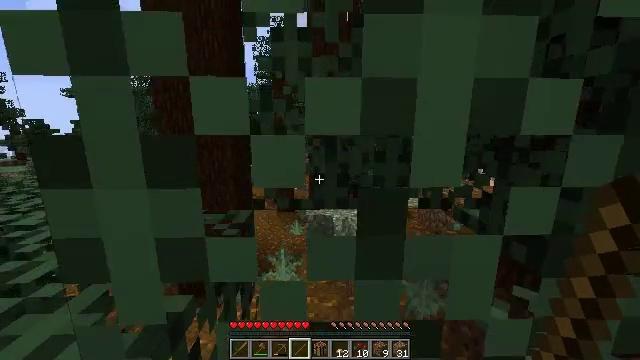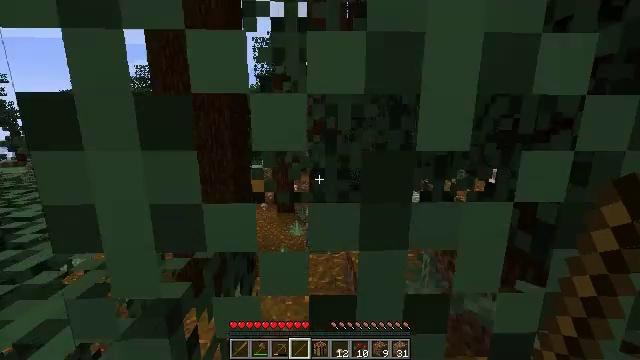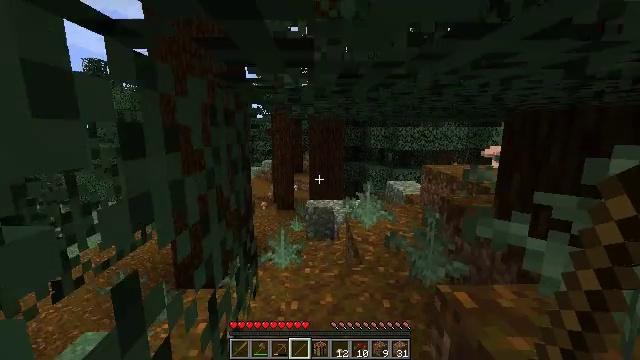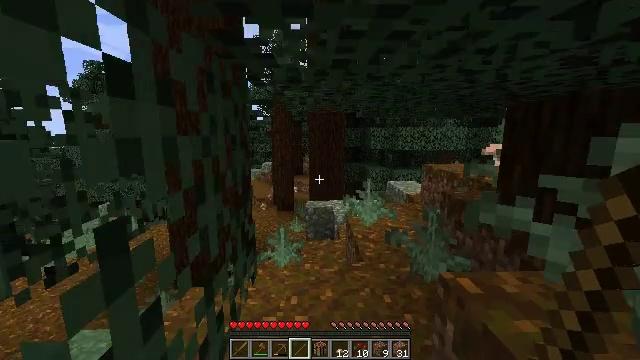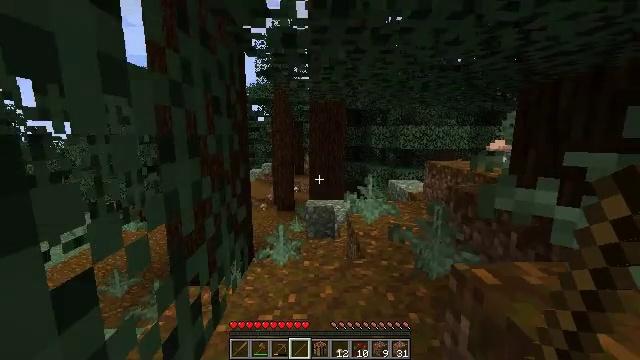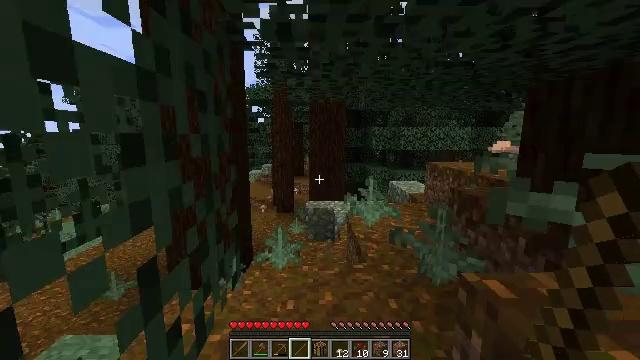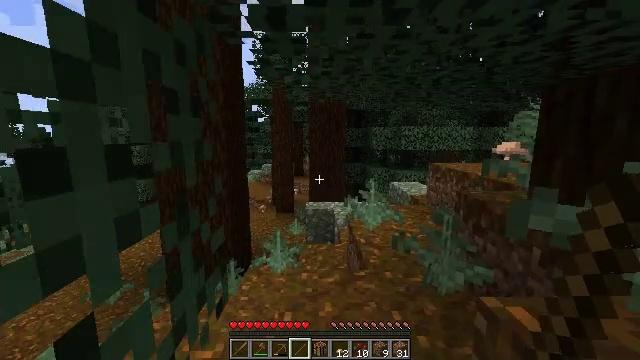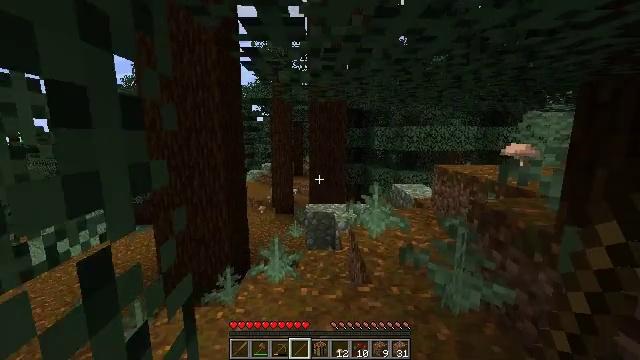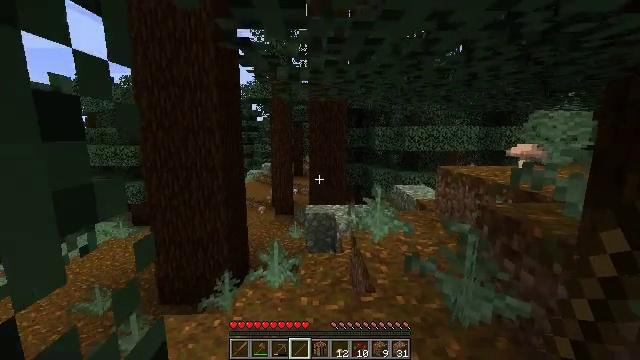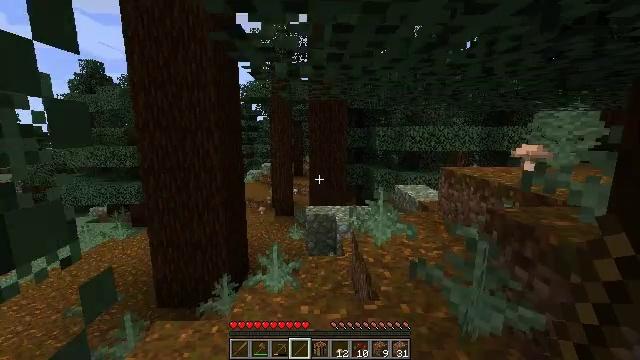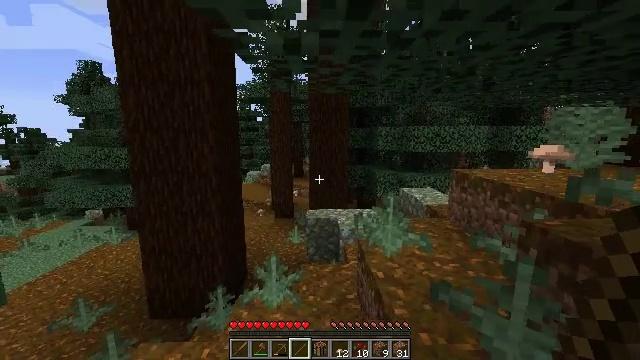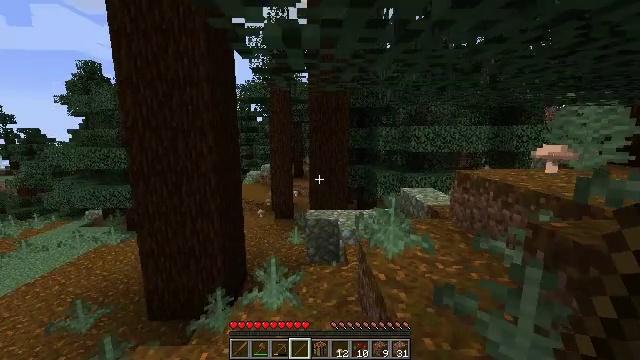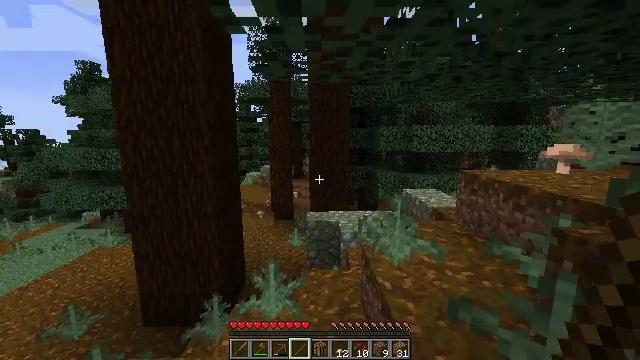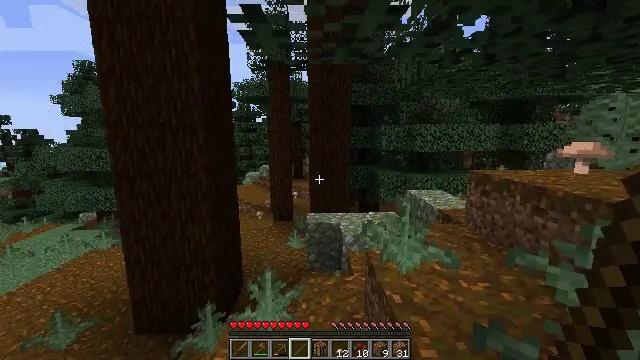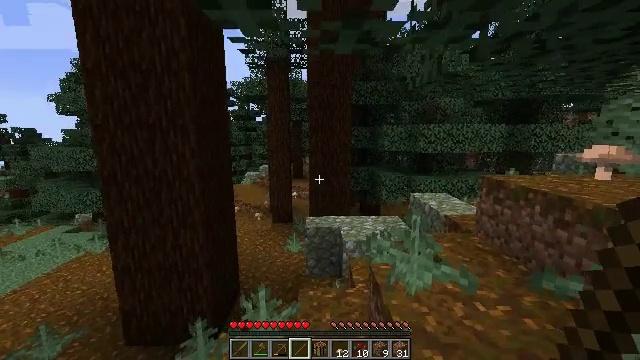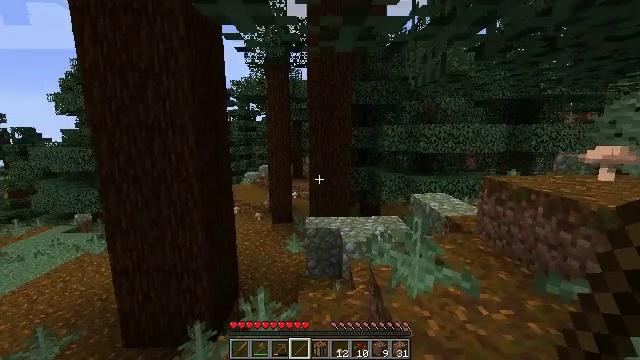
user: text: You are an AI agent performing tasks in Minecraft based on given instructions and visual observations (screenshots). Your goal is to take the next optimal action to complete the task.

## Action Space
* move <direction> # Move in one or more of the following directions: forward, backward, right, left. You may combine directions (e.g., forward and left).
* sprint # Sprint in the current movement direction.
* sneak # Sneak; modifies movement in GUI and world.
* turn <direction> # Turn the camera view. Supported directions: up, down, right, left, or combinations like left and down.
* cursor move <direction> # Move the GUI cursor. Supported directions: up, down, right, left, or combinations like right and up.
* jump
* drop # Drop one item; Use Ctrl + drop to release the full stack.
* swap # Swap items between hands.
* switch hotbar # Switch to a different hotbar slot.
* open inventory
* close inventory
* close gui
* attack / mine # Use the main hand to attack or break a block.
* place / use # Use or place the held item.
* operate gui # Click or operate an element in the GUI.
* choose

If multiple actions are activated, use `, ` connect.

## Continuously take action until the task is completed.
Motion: motion action
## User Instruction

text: Find and harvest the red mushroom from its spot.
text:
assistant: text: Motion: move forward
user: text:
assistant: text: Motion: move forward, turn up
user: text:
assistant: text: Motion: move forward
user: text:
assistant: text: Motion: move forward
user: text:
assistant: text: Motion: move forward
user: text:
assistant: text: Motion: move forward
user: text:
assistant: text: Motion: move forward
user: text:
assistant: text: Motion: move forward
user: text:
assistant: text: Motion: move forward
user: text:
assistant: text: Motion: move forward
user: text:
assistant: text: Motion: move forward
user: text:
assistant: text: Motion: move forward
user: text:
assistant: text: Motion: move forward
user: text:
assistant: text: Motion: move forward
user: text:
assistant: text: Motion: move forward
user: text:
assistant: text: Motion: move forward
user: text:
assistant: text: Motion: move forward, turn left and down
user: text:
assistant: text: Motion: move forward, turn left and down
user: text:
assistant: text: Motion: move forward, turn down
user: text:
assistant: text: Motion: move forward, turn down
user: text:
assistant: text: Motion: move forward, turn down
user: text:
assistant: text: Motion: move forward, turn right and down
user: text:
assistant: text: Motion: move forward
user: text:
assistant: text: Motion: move forward
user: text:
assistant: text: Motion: move forward
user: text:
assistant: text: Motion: move forward
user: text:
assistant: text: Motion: move forward
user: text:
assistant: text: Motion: move forward
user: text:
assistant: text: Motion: move forward, turn left
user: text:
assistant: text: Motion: move forward, turn left